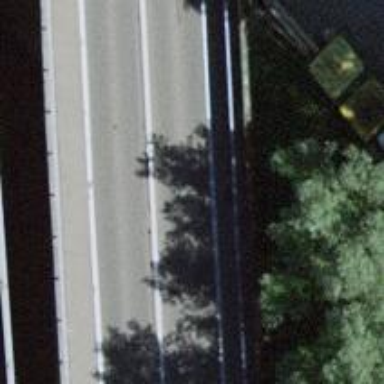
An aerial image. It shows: Trunk highway bridge.